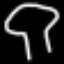
Label: mushroom